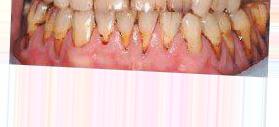
Condition: Tooth Discoloration